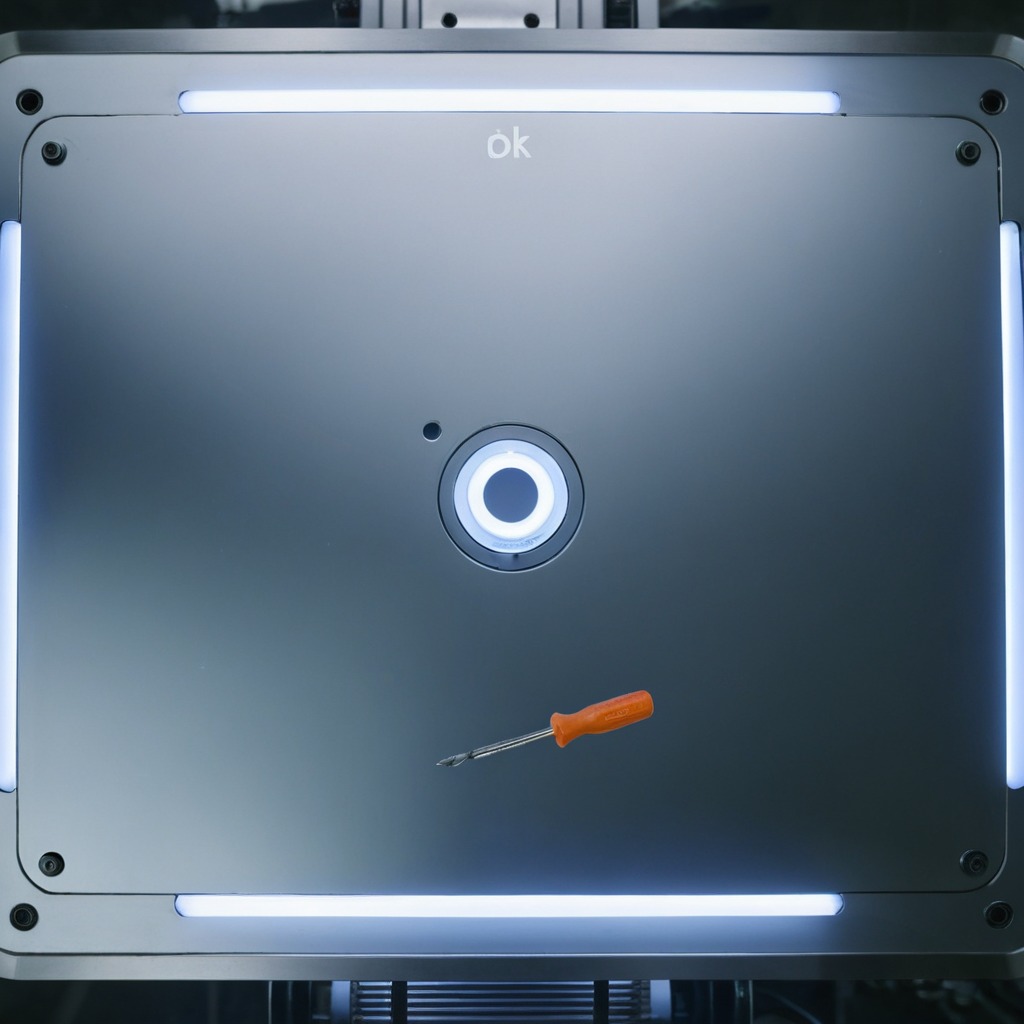
A screwdriver lies on the metal table in a machine shop under fluorescent lights.